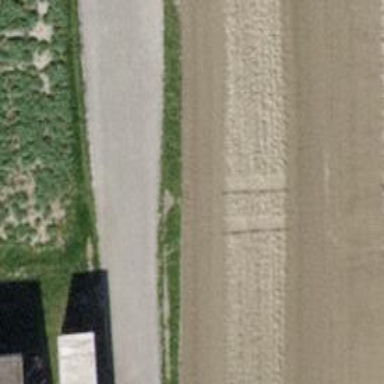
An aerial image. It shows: Paved track with grade1 quality.